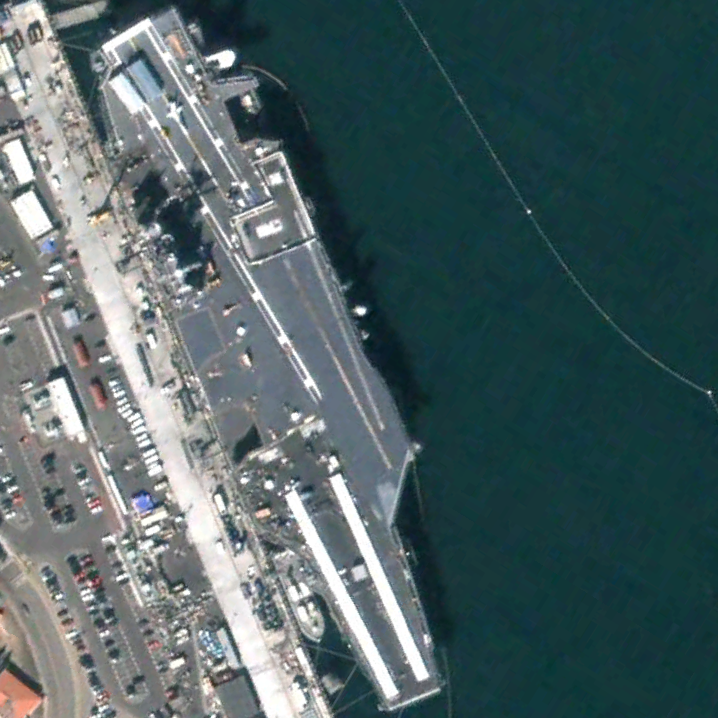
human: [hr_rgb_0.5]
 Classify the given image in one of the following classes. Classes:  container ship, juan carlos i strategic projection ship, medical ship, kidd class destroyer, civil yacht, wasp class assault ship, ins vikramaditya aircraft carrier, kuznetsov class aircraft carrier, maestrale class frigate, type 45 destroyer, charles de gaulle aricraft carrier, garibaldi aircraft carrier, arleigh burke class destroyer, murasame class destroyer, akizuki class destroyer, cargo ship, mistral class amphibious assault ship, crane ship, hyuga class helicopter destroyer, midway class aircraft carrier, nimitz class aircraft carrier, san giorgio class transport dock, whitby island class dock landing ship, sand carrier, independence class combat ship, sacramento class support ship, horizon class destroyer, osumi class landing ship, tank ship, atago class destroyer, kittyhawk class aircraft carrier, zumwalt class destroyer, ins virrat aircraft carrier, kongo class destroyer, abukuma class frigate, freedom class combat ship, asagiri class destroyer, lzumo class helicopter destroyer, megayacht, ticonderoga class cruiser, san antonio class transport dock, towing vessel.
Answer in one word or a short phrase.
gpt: Nimitz class aircraft carrier